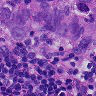
Metastatic tissue present: yes